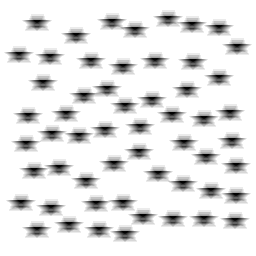
Squares: 0
Triangles: 0
Stars: 56
Total shapes: 56